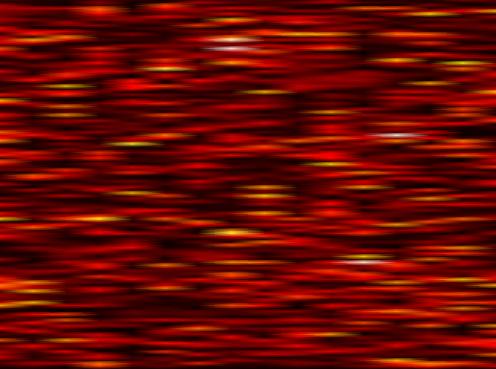
Label: FOFDM